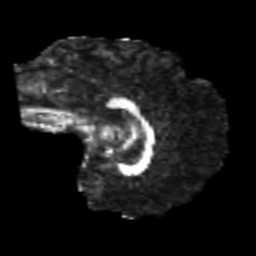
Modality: FA
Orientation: sagittal
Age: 21
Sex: male
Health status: healthy
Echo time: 0.074 s